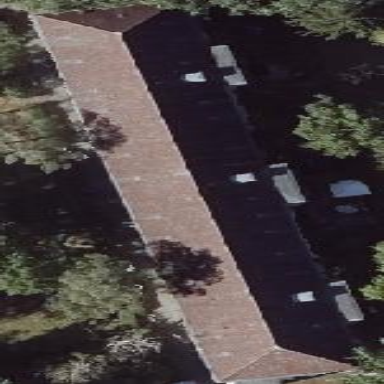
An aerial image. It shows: Apartment building with hipped roof.